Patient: sex M, age 67
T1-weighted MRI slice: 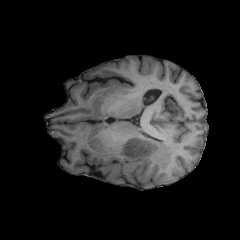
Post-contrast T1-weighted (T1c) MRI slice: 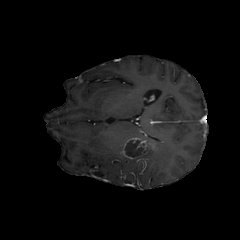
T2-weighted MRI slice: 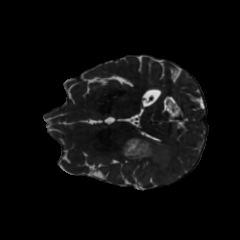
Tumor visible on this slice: yes
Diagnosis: Glioblastoma, IDH-wildtype
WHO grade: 4